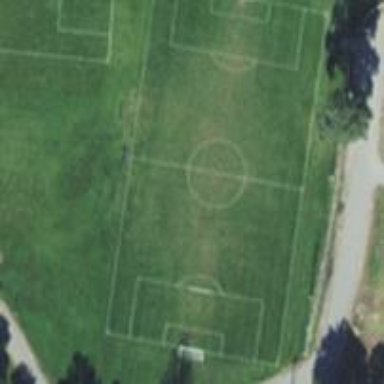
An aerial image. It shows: Pitch used for soccer and baseball.